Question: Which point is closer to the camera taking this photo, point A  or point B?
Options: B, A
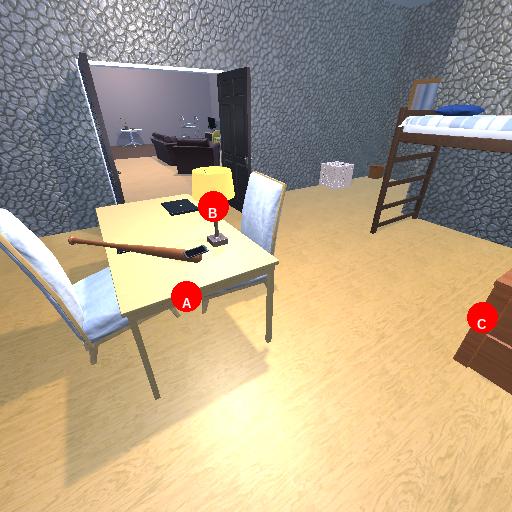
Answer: B